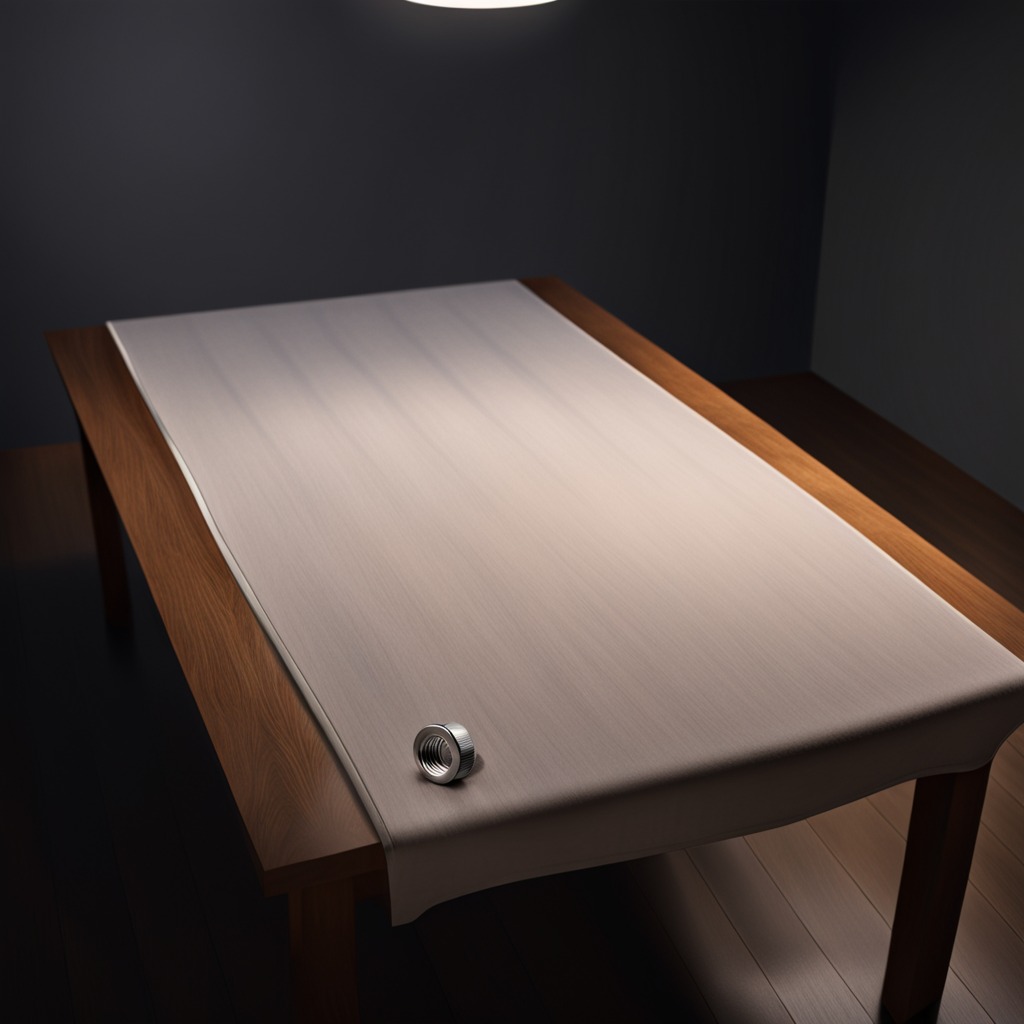
A metal nut is lying on a wooden table.